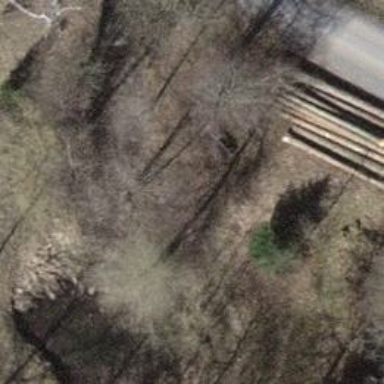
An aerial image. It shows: Brown bench.